Question: I have a spreadsheet with a table called in a spreadsheet (Sheet2, ). When you click a button, a userform appears and the user selects the date the item was returned and hits "OK". The form then searches the table for the item's ID and logs the check in date in the column.

1) My VBA code (below) can only find the item ID on the whole sheet, how do I find it's location in the table so the table can be moved without worrying about static column values?
2) How do I get the VBA to drop it in the (item id's row, column)?
'''
Private Sub checkout_cmdbutton_Click()
Dim ws As Worksheet
Set ws = Worksheets("Renting Logs")
Const WHAT_TO_FIND As Integer = 200
Set FoundCell = ws.Range("RentLog").Find(What:=WHAT_TO_FIND, SearchOrder:=xlRows, SearchDirection:=xlNext, LookIn:=xlValues)
If Not FoundCell Is Nothing Then
MsgBox (WHAT_TO_FIND & " found in (" & FoundCell.Row & "," & FoundCell.Column & ")")
Else
MsgBox (WHAT_TO_FIND & " not found in RentLog")
Exit Sub
End If
'copy the check in date to the table
ws.Cells(FoundCell.Row, ws.Range("RentLog").Column).Value = Me.checkin_datepicker.Value
'clear userform
Me.checkin_datepicker.Value = Date
'close userform
Unload Me End Sub
'''
I know the problem lies in my searching algorithm but I'm not familiar with VBA and don't know all the properties of objects. The userform works perfectly so no problem there.
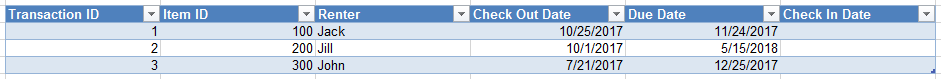
Answer: If you're really asking how to refer to cells in a table, you could use something like this. There is a useful guide to syntax here <URL>
'''
Private Sub checkout_cmdbutton_Click()
Dim ws As Worksheet, r As ListObject, foundcell As Range
Set ws = Worksheets("Renting Logs")
Set r = ws.ListObjects("RentLogs")
Const WHAT_TO_FIND As Integer = 200
Set foundcell = r.ListColumns("ID").DataBodyRange.Find(What:=WHAT_TO_FIND)
If Not foundcell Is Nothing Then
MsgBox (WHAT_TO_FIND & " found in (" & foundcell.Row & "," & foundcell.Column & ")")
r.ListColumns("Check in Date").Range(foundcell.Row - r.HeaderRowRange.Row + 1).Value = Me.checkin_datepicker.Value
Else
MsgBox (WHAT_TO_FIND & " not found in RentLog")
Exit Sub
End If
End Sub
'clear userform
Me.checkin_datepicker.Value = Date
'close userform
Unload Me
End Sub
'''